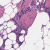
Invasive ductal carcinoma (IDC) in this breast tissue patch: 1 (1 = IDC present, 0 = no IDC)